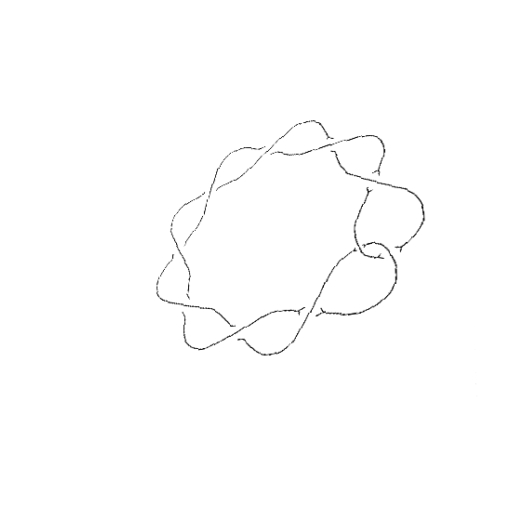
Crossing number: 10